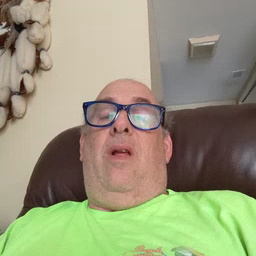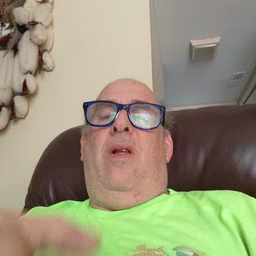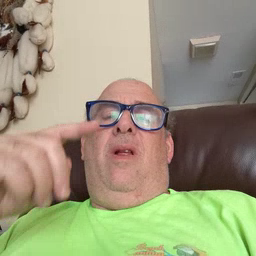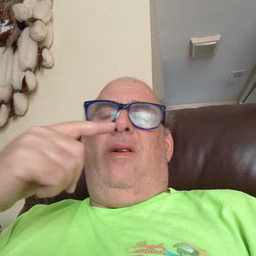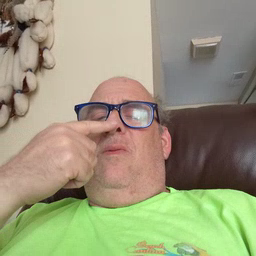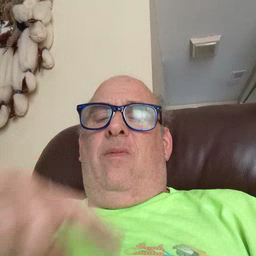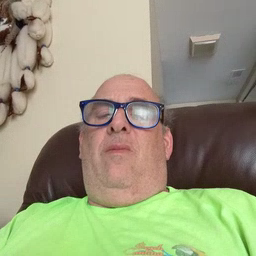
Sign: nose